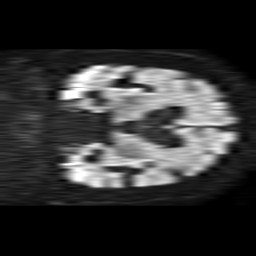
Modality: TRACE
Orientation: coronal
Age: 82
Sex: female
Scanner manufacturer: philips
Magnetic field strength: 1.5 T
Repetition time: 4.6 s
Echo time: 0.08631 s